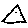
Label: triangle